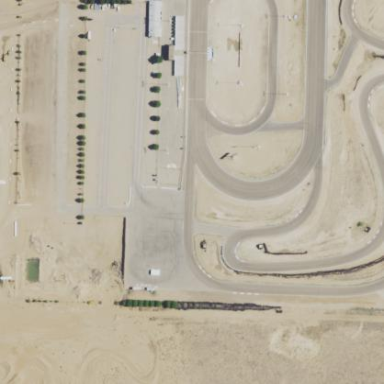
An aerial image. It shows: Motor sport raceway.